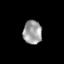
Tissue: skin
Cell type: Myeloid cells
Senescence score: 0.2459
Nuclear area (px): 432
Mean DAPI intensity: 158.053